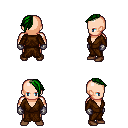
a pixel art fantasy rpg character, male body template, human, light skin, brown robe, metal pants, green long mohawk hairstyle, metal gloves, brown shoes, four views (front, back, left, right), 2x2 character sprite sheet, small pixel art, hard edges, no anti-aliasing